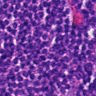
Metastatic tissue present: no